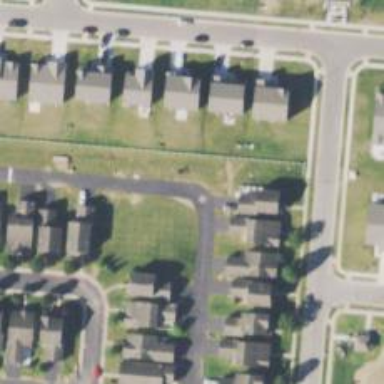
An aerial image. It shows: Alleyway designated as service road.